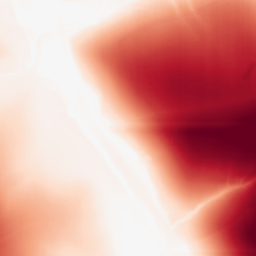
Category: morphological
Decomposition family: rolling_ball
Decomposition parameters: radius: 200
Upsampling method: bilinear
Upsampling parameters: scale: 2
Upsampling scale: 2